Question: I have a 'ListBox', it contains times. I have set the display format of the time string as shown in the screenshot.
How can I sort the times morning to evening, for example:
'''
10:20:23 AM
11:56:65 AM
01:12:68 PM
'''

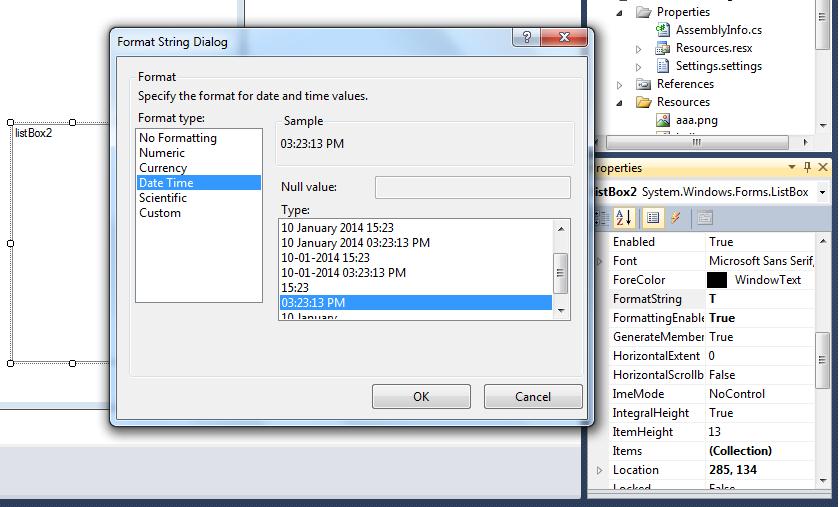
Answer: You can do it like :
For sorting based on dates:
'''
datesList.Sort((x, y) => x.StoredDate.CompareTo(y.StoredDate));
'''
OR
For sorting on time of day:
'''
var list = dateList.OrderBy(x => x.TimeOfDay).ToList();
'''
Source: <URL>
& <URL>